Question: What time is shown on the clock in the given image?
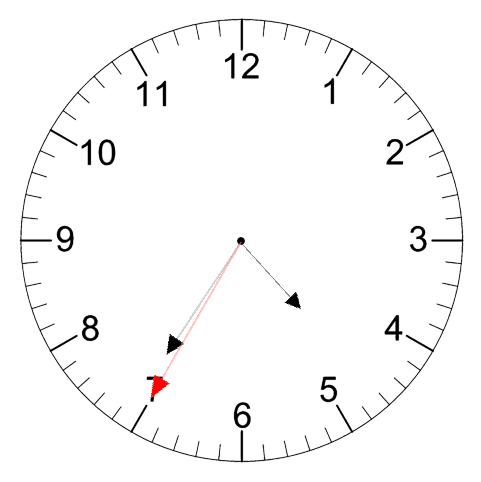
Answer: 04:35:35